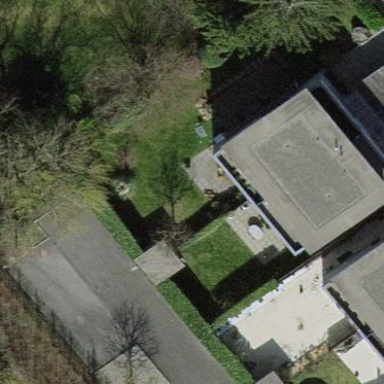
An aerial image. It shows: Garden surrounded by fence.